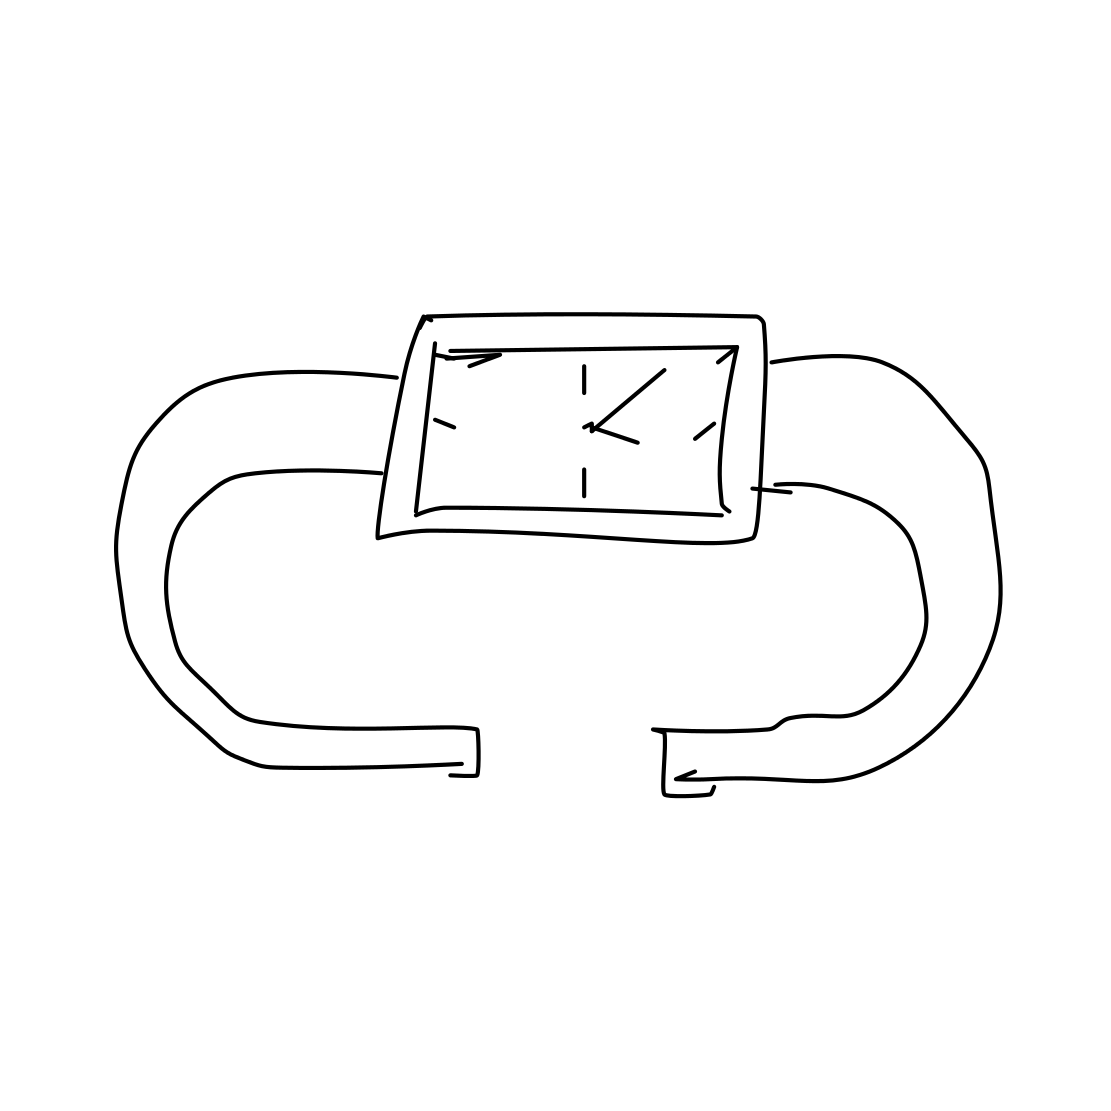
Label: wrist-watch